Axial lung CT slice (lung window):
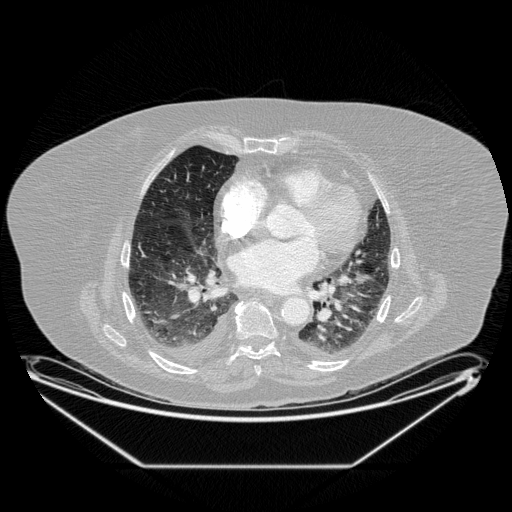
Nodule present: no